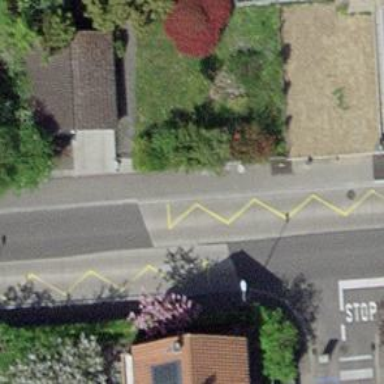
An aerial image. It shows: Bus stop with stop position for public transport.